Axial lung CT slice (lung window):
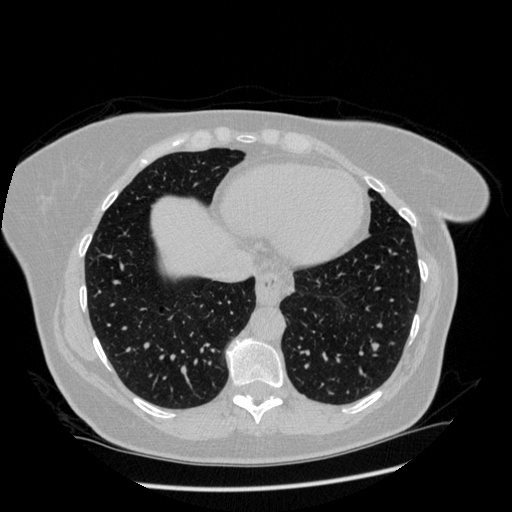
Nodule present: no